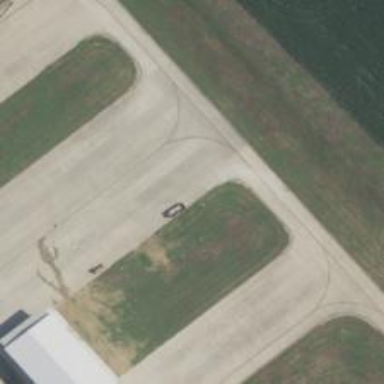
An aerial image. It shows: View of taxiway at the airport.